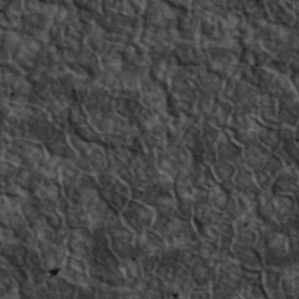
Label: non_frost